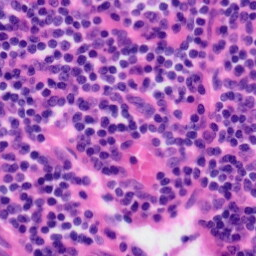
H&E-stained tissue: Tonsil